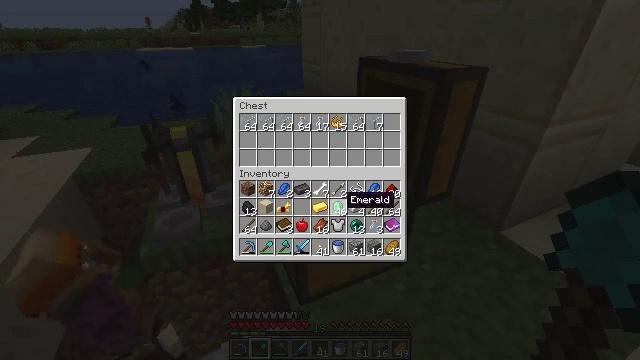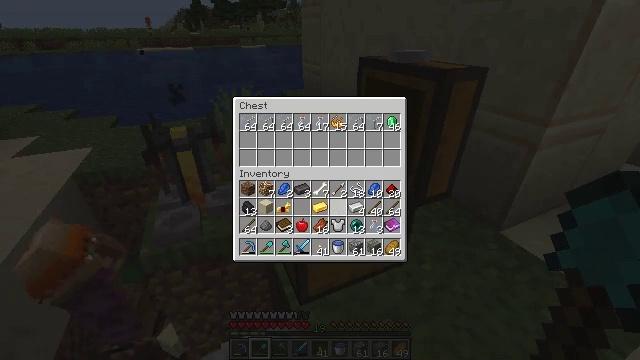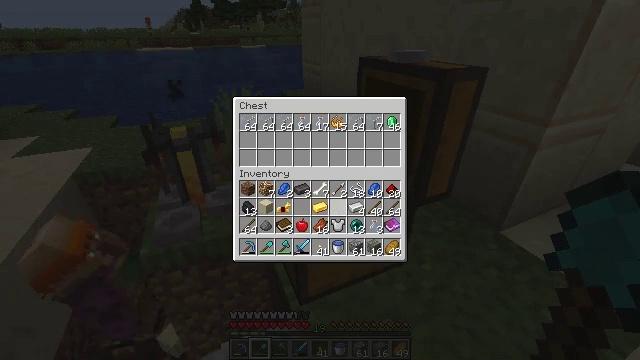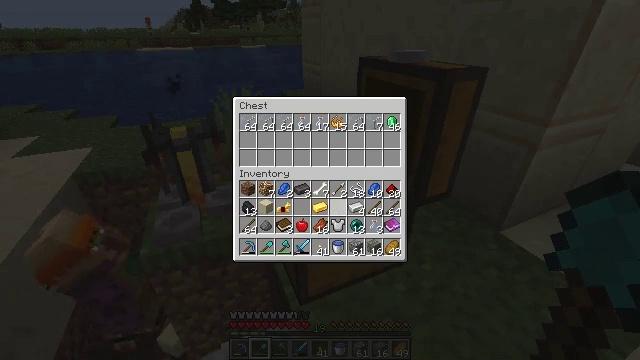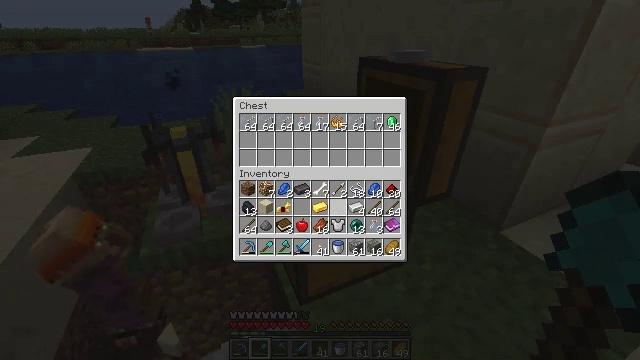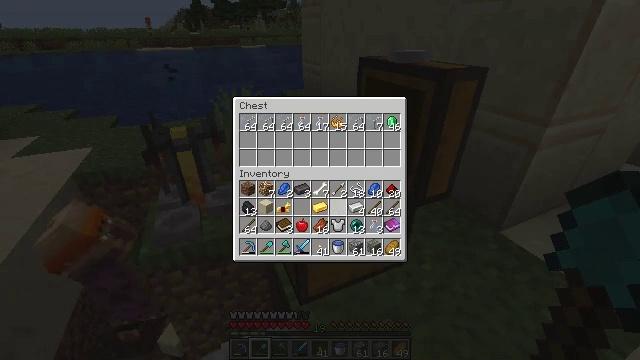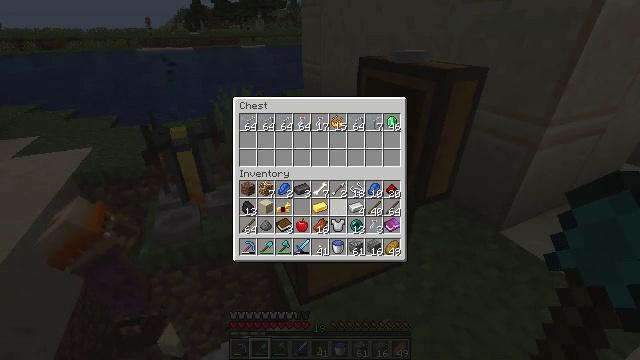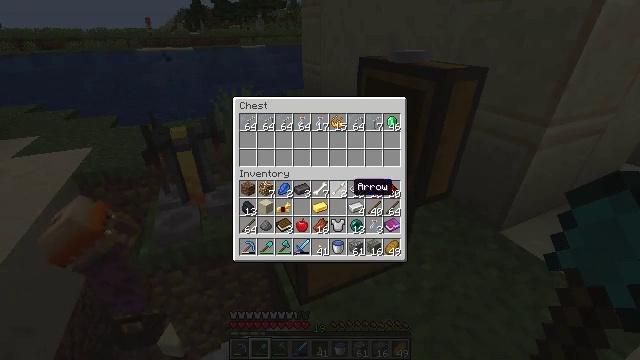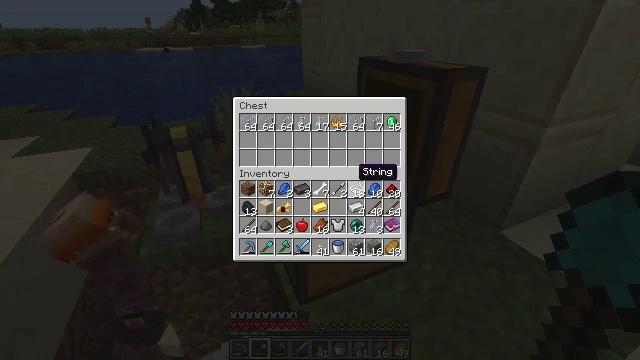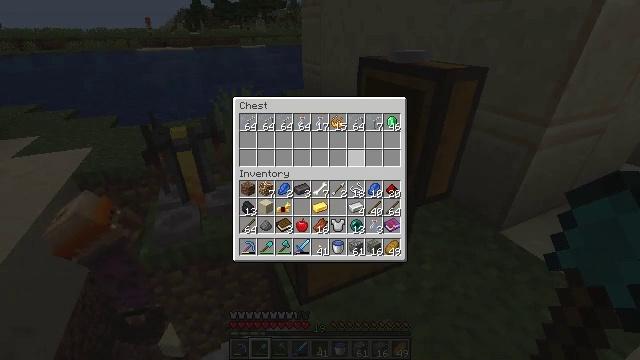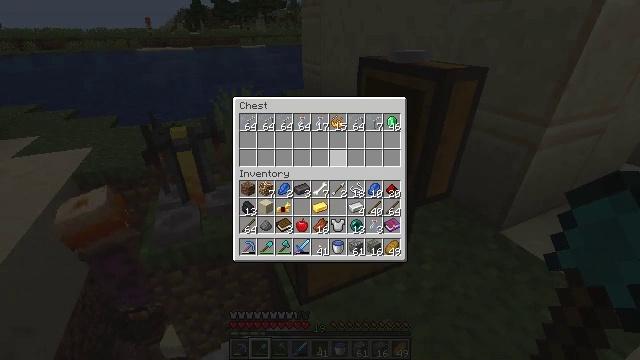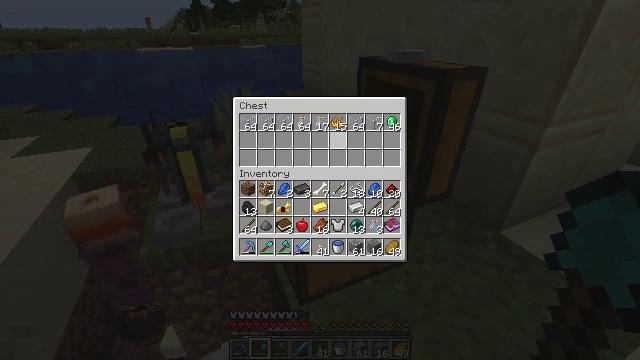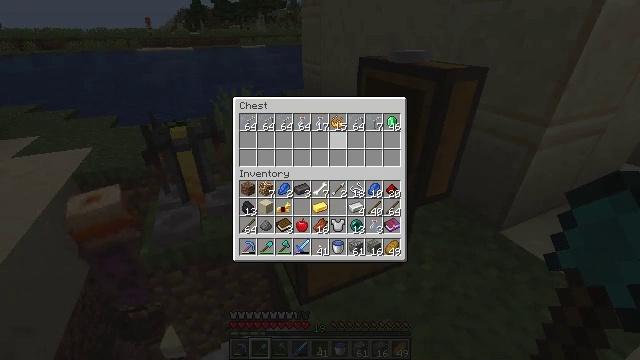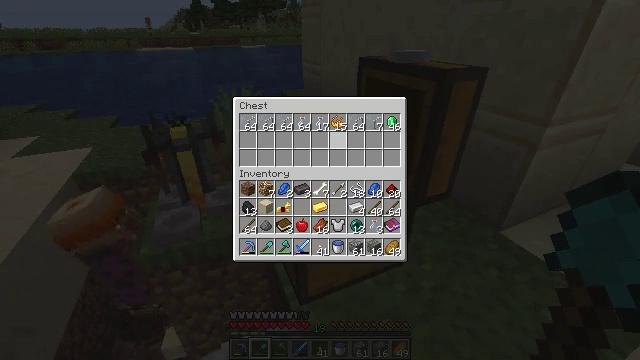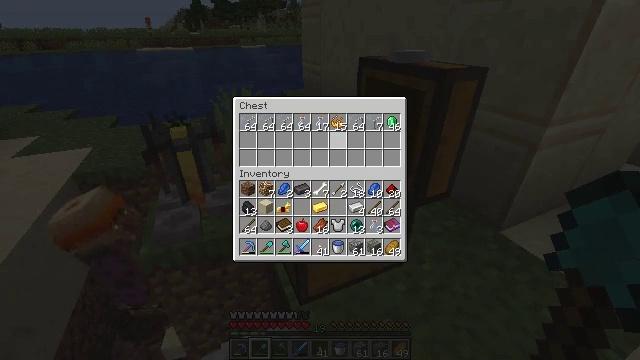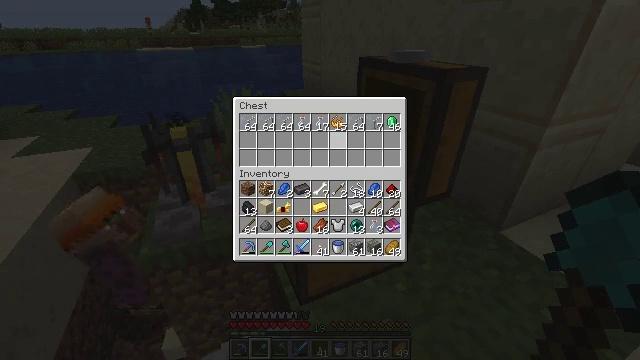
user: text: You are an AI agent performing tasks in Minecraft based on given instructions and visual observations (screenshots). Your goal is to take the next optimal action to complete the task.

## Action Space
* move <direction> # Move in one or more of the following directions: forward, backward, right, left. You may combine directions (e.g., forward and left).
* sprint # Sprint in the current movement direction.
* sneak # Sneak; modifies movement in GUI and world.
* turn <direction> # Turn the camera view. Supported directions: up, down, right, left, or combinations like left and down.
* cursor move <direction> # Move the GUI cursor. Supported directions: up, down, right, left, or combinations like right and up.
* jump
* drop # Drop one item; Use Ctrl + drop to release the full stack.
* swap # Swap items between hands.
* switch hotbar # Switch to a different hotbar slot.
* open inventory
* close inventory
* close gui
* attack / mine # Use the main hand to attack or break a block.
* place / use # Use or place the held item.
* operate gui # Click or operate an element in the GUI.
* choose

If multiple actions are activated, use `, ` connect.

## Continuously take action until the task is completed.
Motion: motion action
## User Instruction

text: Combine the necessary materials to craft an ender eye.
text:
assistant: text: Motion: sneak, choose
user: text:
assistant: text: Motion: sneak, choose
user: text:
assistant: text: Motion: sneak, choose
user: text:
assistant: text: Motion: sneak
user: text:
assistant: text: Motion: sneak
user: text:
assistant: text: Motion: sneak
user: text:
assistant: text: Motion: sneak, cursor move up
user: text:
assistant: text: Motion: sneak, cursor move up
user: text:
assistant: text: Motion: sneak, cursor move up
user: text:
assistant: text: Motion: sneak, cursor move up
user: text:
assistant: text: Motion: sneak
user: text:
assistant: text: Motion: no_op
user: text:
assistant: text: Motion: no_op
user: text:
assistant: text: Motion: no_op
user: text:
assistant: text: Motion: no_op
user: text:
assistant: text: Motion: no_op
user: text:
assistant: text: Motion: no_op
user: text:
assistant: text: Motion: no_op
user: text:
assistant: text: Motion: no_op
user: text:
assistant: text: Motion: no_op
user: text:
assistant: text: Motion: no_op
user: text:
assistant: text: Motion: no_op
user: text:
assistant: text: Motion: operate gui
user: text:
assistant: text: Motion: operate gui
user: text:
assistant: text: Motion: operate gui
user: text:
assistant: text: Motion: no_op
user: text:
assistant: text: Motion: cursor move down
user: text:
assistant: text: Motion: cursor move down
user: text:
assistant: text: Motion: cursor move down
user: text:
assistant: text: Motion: no_op